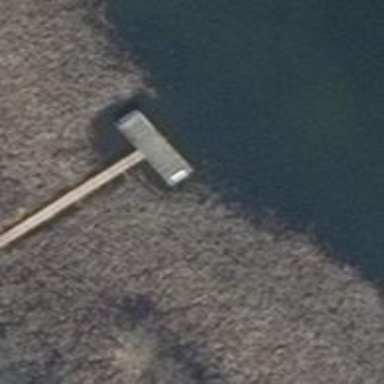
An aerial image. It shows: Man-made pier.